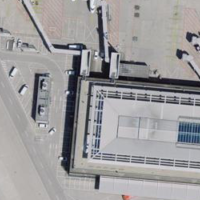
EUNIS habitat code: 57
Species observed at this site:
Buteo buteo
Delichon urbicum